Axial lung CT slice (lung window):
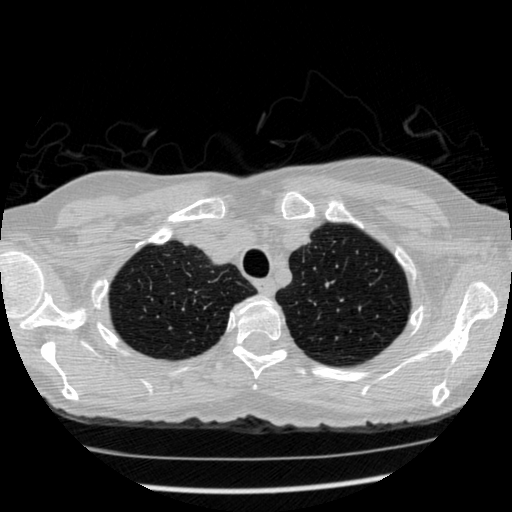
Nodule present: no